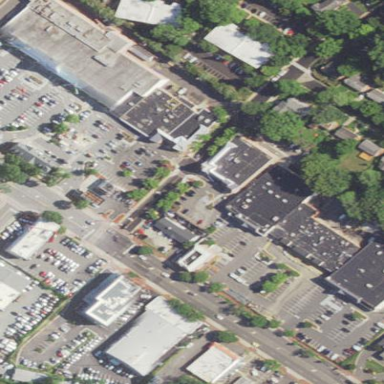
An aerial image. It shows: Retail area.